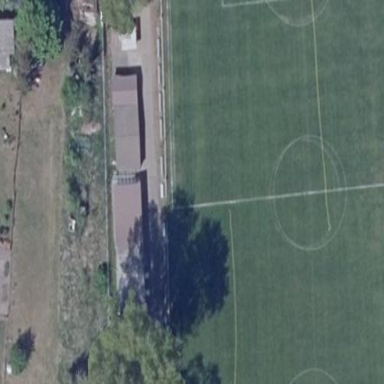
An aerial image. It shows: Soccer pitch designated for leisure and sports activities.